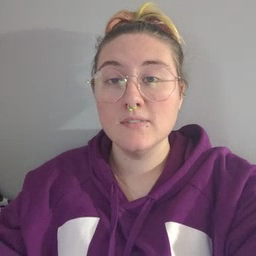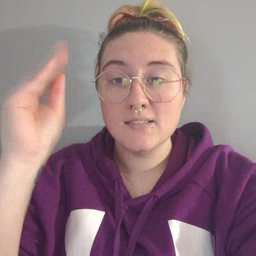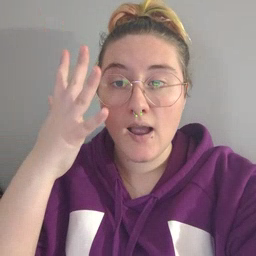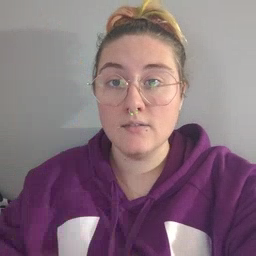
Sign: sun